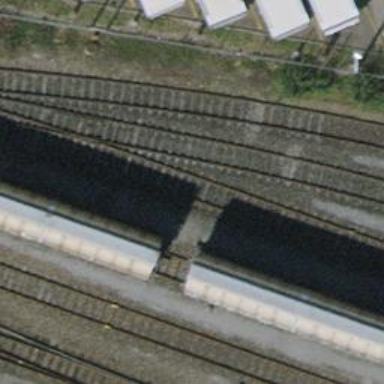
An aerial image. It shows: Railway buffer stop.